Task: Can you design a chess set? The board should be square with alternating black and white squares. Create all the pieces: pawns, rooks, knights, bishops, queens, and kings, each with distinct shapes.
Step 3010:
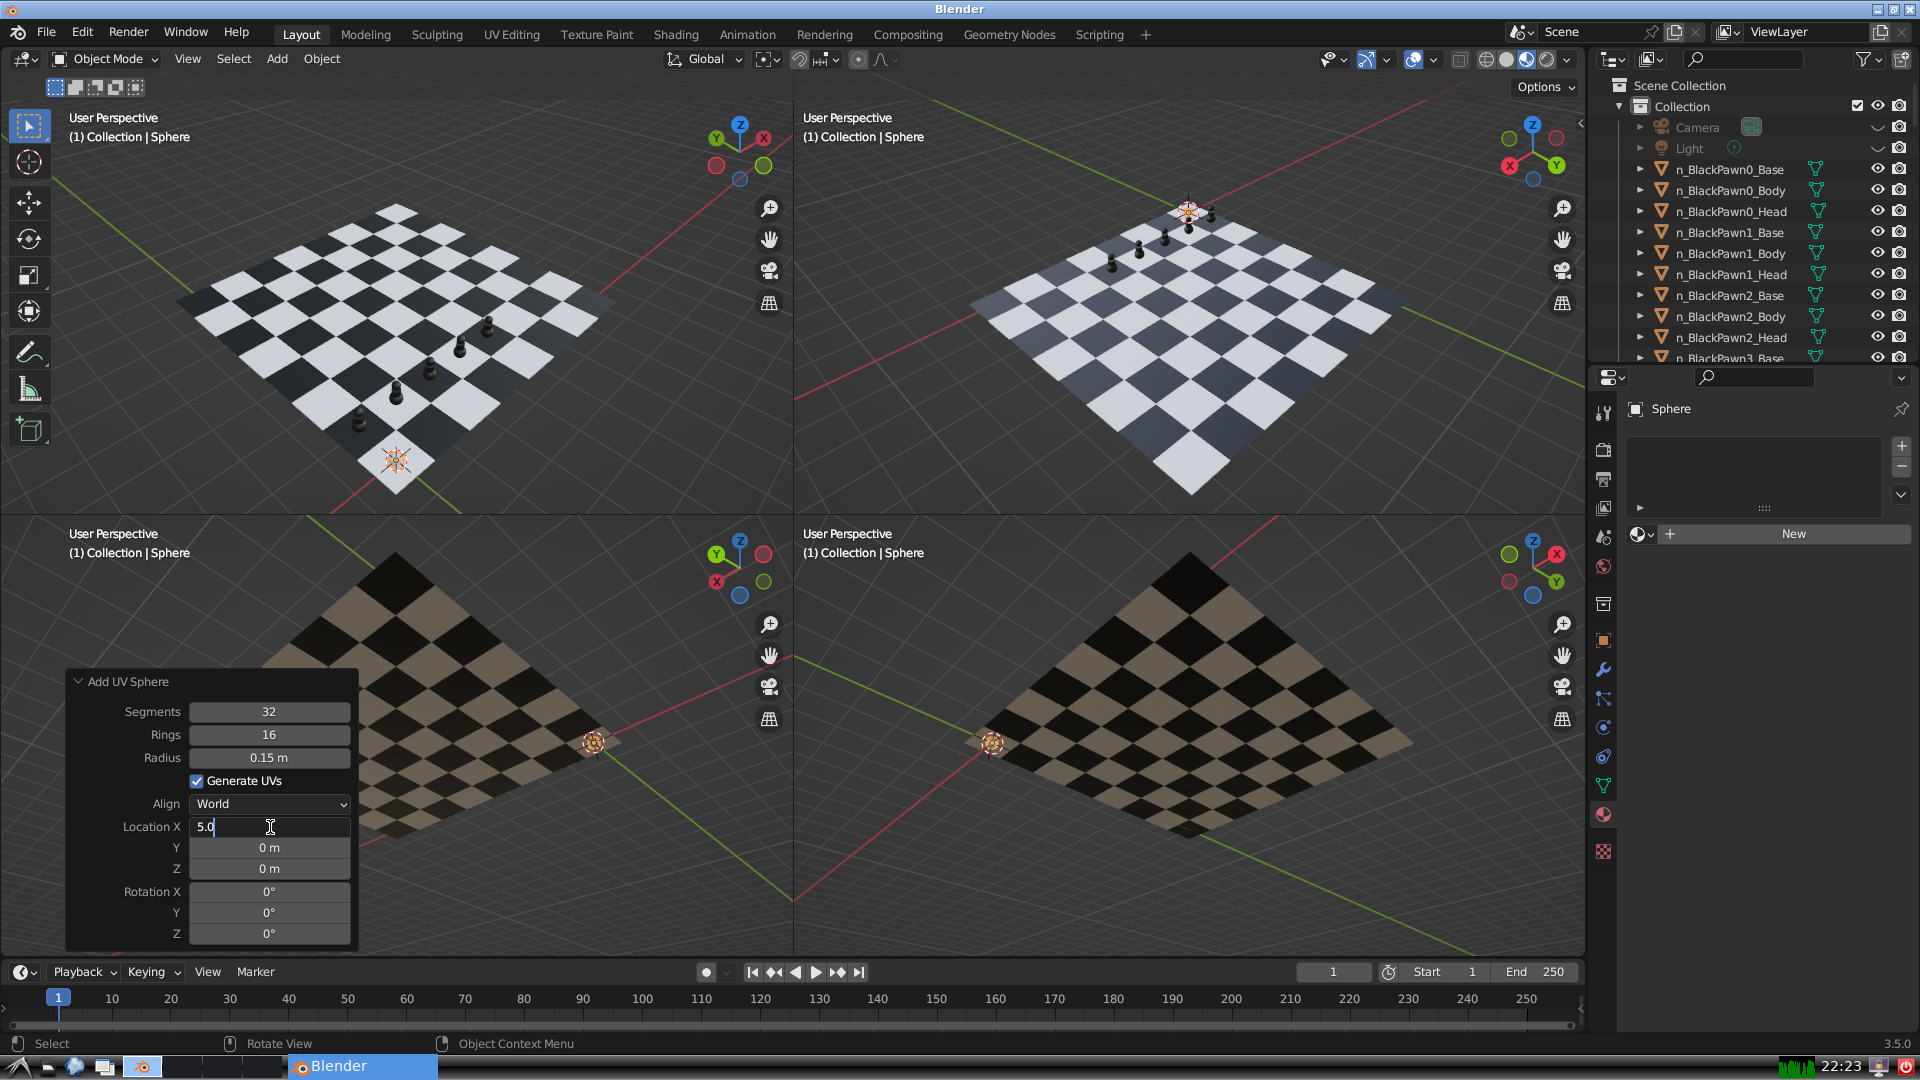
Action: {"key_press": ['Return']}